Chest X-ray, AP view. Patient: 39 years old, sex F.
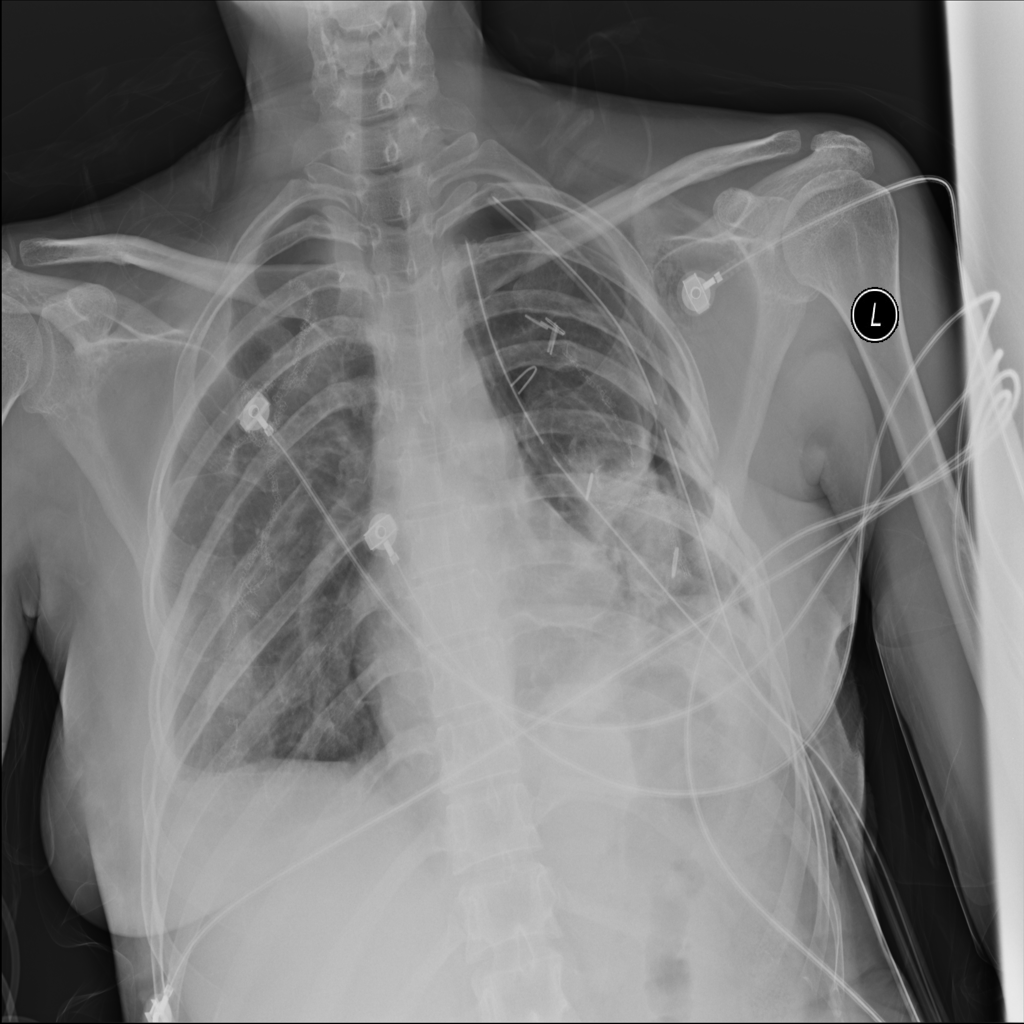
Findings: Pneumothorax